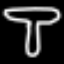
Label: mushroom